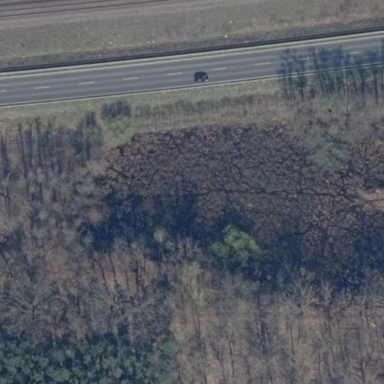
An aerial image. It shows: Bog wetland area.